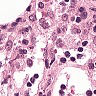
Metastatic tissue present: no